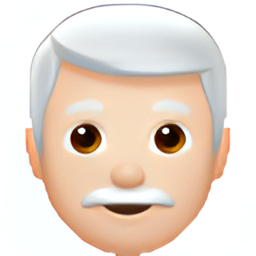
Name: man white haired light skin tone
Emoji: 👨🏻‍🦳
Group: People & Body
Sub-group: person